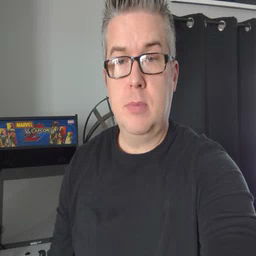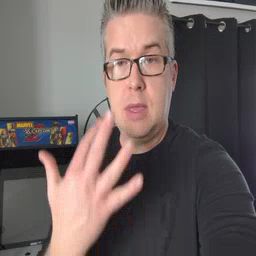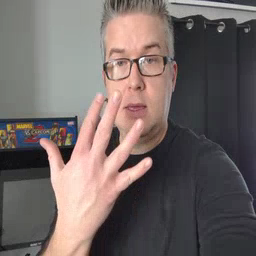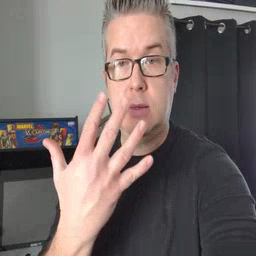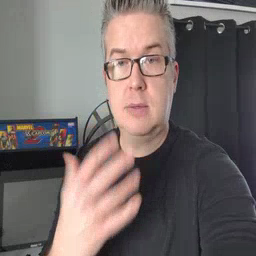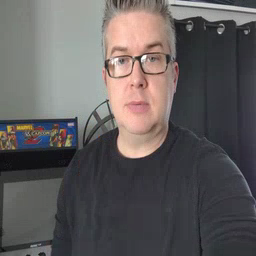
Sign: finger